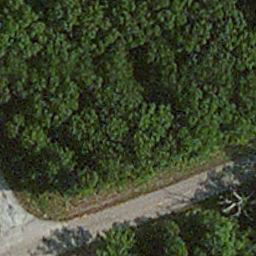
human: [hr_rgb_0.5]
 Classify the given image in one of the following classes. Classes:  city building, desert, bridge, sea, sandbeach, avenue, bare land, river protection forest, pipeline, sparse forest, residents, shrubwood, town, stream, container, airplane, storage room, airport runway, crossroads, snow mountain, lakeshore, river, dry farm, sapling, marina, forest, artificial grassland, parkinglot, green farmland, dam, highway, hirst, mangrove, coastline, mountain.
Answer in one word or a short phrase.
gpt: avenue